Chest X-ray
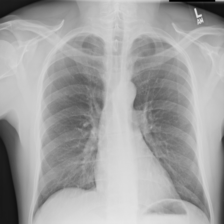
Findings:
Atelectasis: negative
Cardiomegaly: negative
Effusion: negative
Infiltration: negative
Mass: negative
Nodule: negative
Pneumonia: negative
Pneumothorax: negative
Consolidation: negative
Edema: negative
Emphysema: negative
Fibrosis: negative
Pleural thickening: negative
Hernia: negative